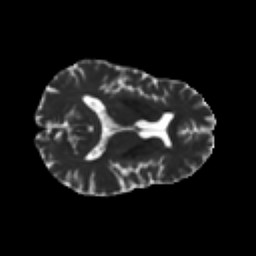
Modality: T2w
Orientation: axial
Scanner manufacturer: ge
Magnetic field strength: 3 T
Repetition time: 17 s
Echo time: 0.0877 s